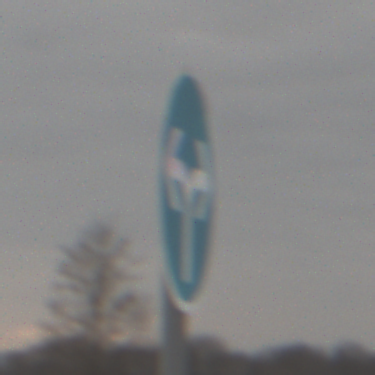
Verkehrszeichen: VorgeschriebeneFahrtrichtungRechtsOderLinks
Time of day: MorningAfternoon
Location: Outdoor (Nature)
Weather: Overcast
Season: Winter
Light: Natural